Question: Recently I've started to create some active reports and I'm having some troubles to put a icon into my data control objects. I mean the icon on the picture below:

Thanks in advance.
Best regards.
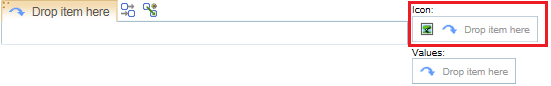
Answer: Cognos is expecting a list of URLs to images in this case. Be sure to use the full URL, not relative (<URL>. Data-driven means it needs to come from a database, not be hard-coded.
I'd also suggest bookmarking <URL> for reference.